Interaction volume radius: 5 \u00c5
Interaction volume height: 10 \u00c5
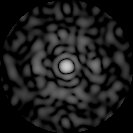
Disorder parameter: 0.8571